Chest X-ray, PA view. Patient: 21 years old, sex M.
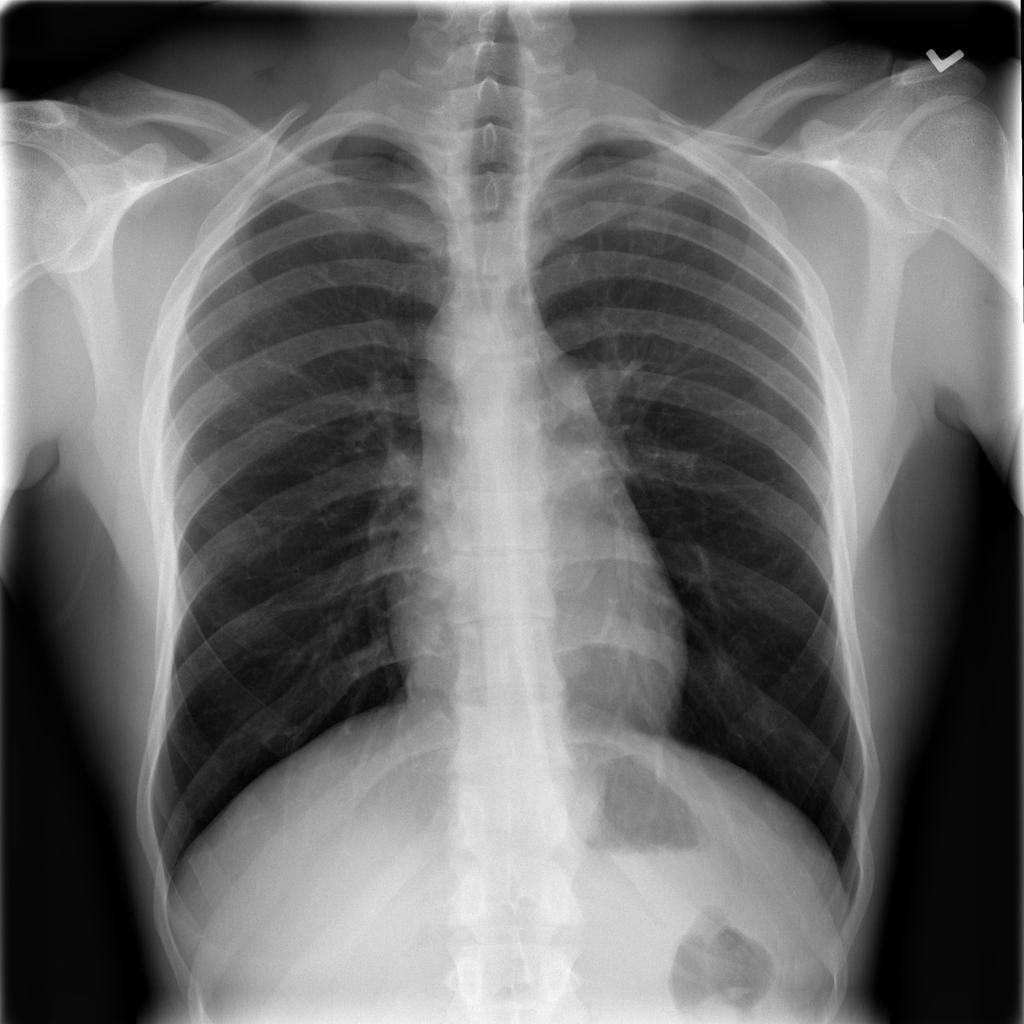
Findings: Infiltration